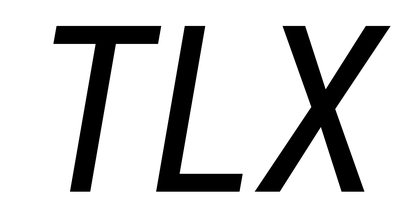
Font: Roboto-Italic_Condensed_Italic